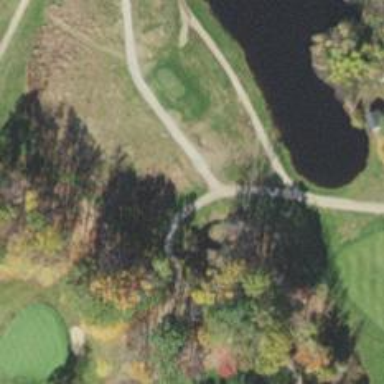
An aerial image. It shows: Path bridge over golf course.